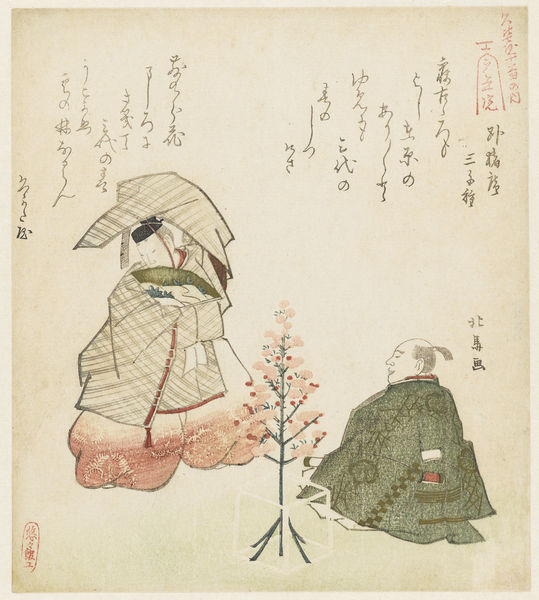
Titel: No-scène: Twee toneelspelers van het stuk Urin-in
Künstler: Teisai Hokuba
Standort: Amsterdam
Institution: Rijksmuseum
Schlagwörter: baum, gemälde, mann, weiß, grün, sitzen, männer, malerei, mantel, schrift, schriftzeichen, knien, stempel, chinesisch, china, weihnachten, kaligraphie, weihnachtsbaum